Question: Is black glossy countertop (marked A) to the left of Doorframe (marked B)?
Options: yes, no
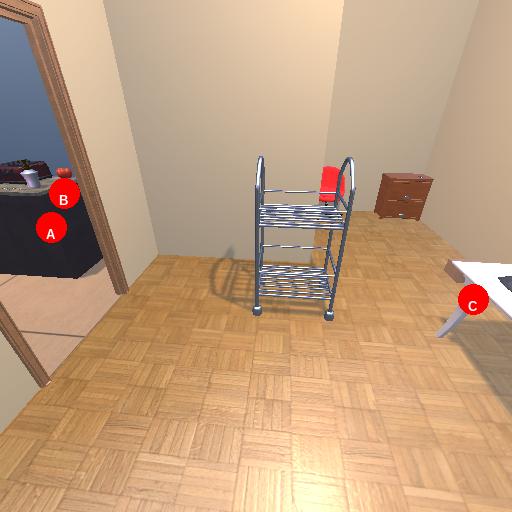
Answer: yes